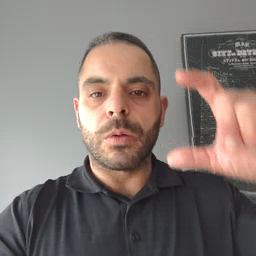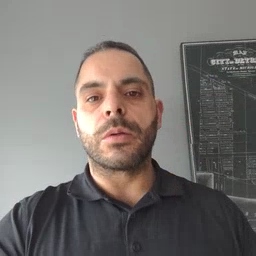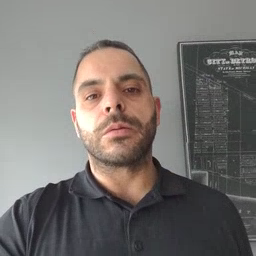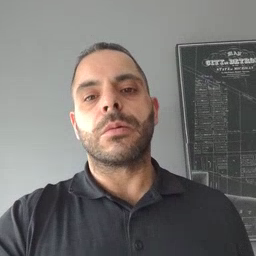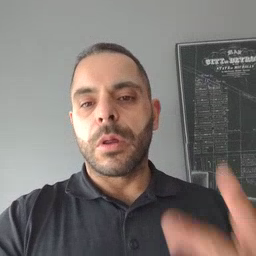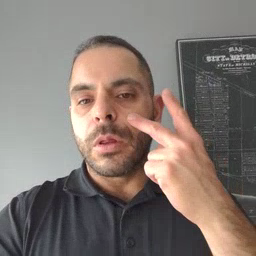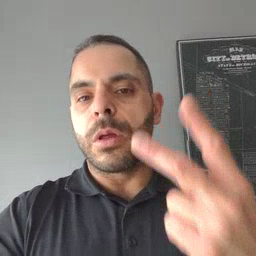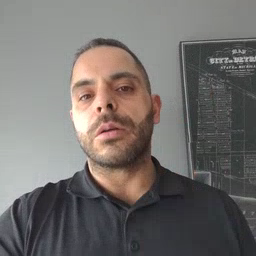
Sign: look